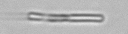
Label: Bacillariophyceae